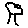
Label: tree